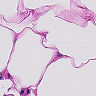
Metastatic tissue present: no